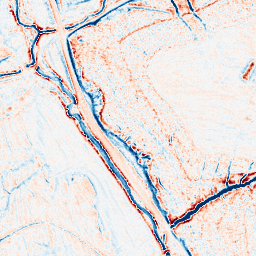
Category: classical
Decomposition family: gaussian_anisotropic
Decomposition parameters: sigma_x: 2
sigma_y: 2
Upsampling method: sinc_hamming
Upsampling parameters: scale: 4
kernel_size: 8
Upsampling scale: 4